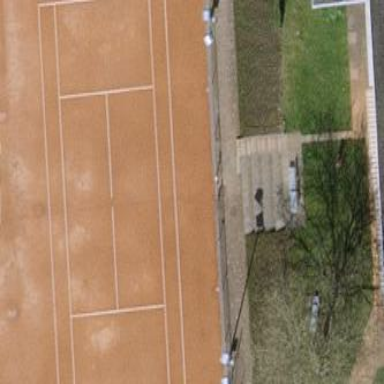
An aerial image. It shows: Tennis court on the leisure land pitch.